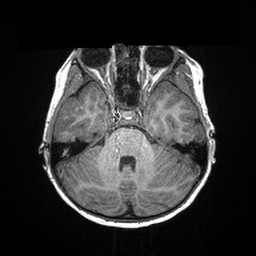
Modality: T1w
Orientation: coronal
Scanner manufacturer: siemens
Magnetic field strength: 3 T
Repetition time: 2.3 s
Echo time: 0.00298 s